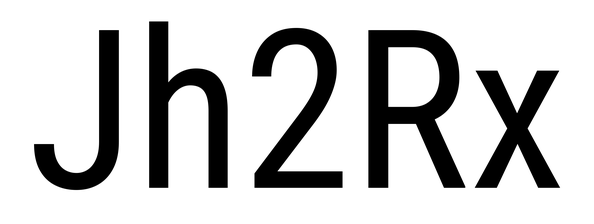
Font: Roboto_Condensed_Regular